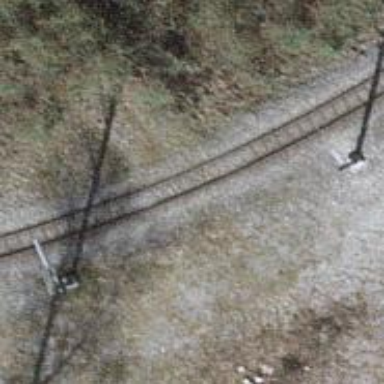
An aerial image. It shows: Narrow-gauge railway with 1 track. The tracks are electrified with contact line.